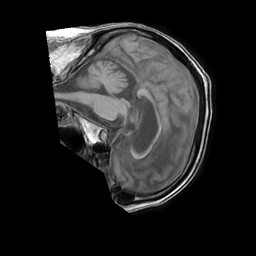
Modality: T1w
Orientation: sagittal
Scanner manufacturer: philips
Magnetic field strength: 1.5 T
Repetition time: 0.1829 s
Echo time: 0.001805 s